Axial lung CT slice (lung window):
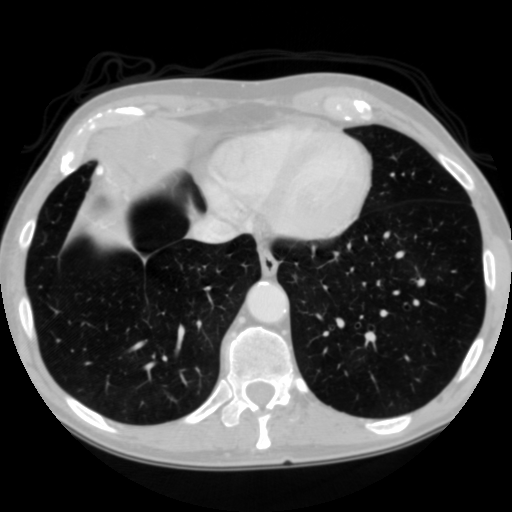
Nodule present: no